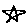
Label: star